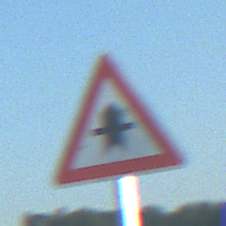
Verkehrszeichen: Vorfahrt
Umgebung: Outdoor, Nature
Tageszeit: MorningAfternoon
Wetter: Clear
Licht: Natural
Jahreszeit: NotSpecified
Kontrast: HighContrast